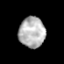
Tissue: prostate
Cell type: T cells
Senescence score: 0.7381
Nuclear area (px): 784
Mean DAPI intensity: 180.361